Question: I have a sidebar on my page for showing several items (one below the other). My sidebar is fixed on the right side of my page so when the user scrolls the page, the sidebar doesn't move. Some items on my sidebar may be partially shown and that depends on the height of the page.

I don't know if I'm clear?
Thanks anyway.
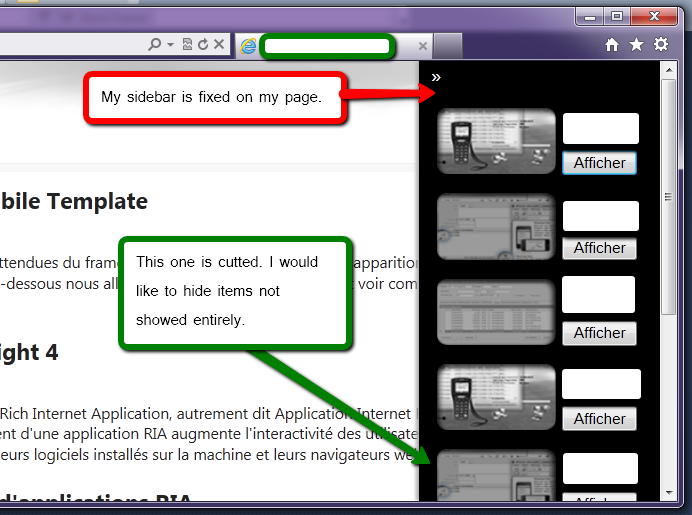
Answer: '''
var y = window.height;
var items = $('items selector');
items.each(function(i){
var that = $(this);
var height = that.height();
var coord = that.offset();
var itemBottom = coord.top+height;
if(y < itemBottom){
that.hide();
}
});
'''
That should work I guess, I havent;t test it though but if you have a clue you'll be able to make it work if you don't let me know.
Also if you need explanation on what code does I'll explain it, either.
It wpuld be better if you fix it with css or double think your layout approach.